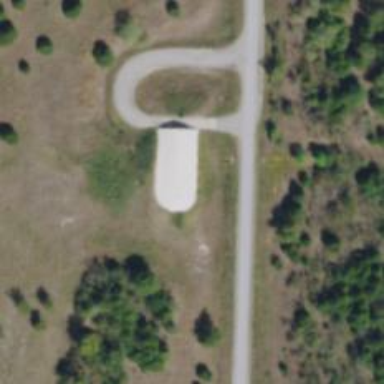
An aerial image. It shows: Military bunker for protection and defense.